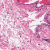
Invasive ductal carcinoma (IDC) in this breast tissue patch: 0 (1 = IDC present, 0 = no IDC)